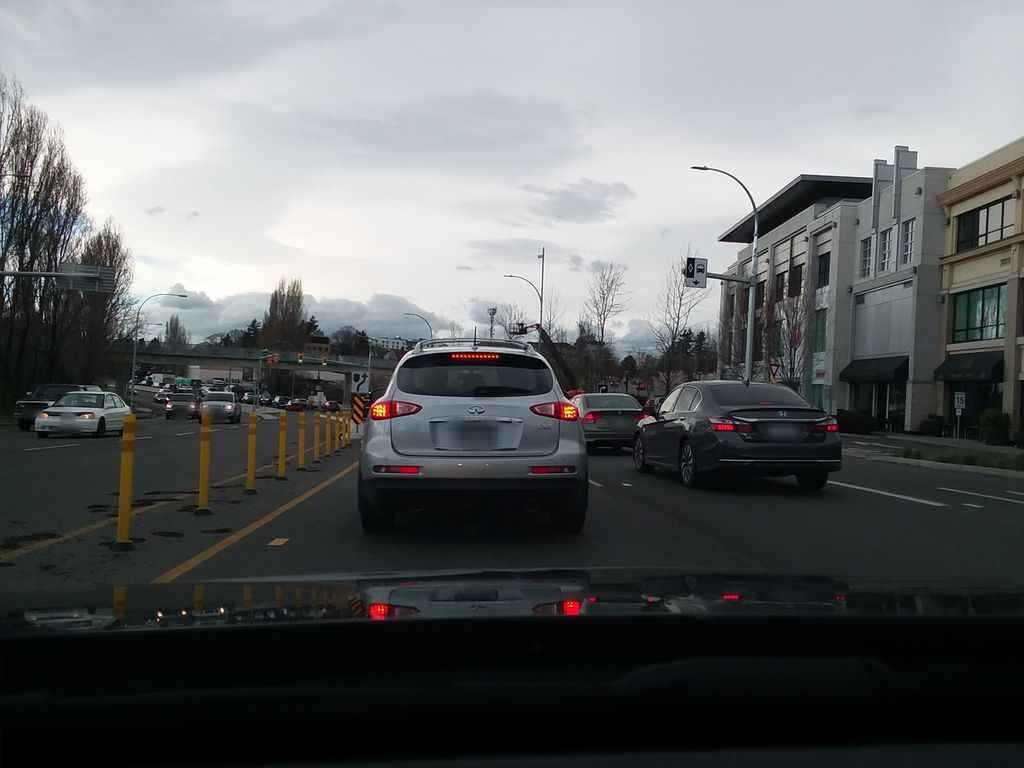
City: victoria